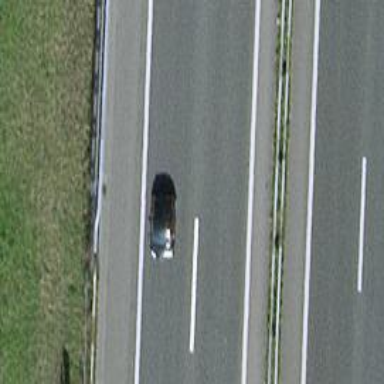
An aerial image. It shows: View of motorway.